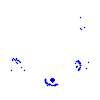
Particle: kaon